Aerial crown-view tile of a tropical tree (Barro Colorado Island, Panama), acquired 20240813:
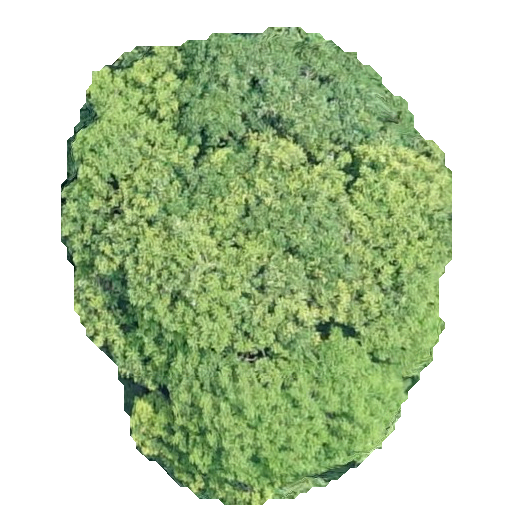
Species: Astronium graveolens
GBIF accepted scientific name: Astronium graveolens
Crown area: 217.121 m²